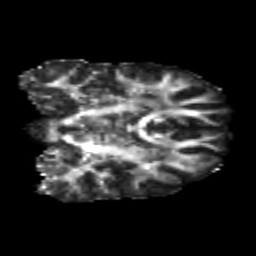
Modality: FA
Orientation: coronal
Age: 21
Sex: male
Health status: healthy
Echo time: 0.074 s